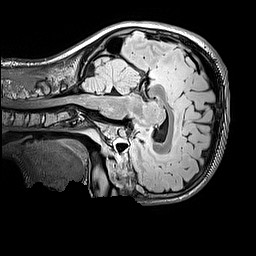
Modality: FLAIR
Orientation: sagittal
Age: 11
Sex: male
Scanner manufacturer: siemens
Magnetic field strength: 3 T
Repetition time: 5 s
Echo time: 0.388 s